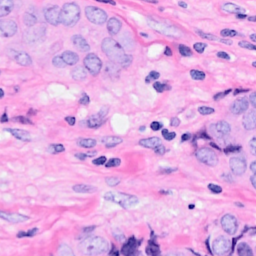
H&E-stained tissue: Breast